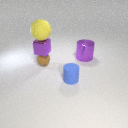
large purple metal cylinder behind small blue rubber cylinder